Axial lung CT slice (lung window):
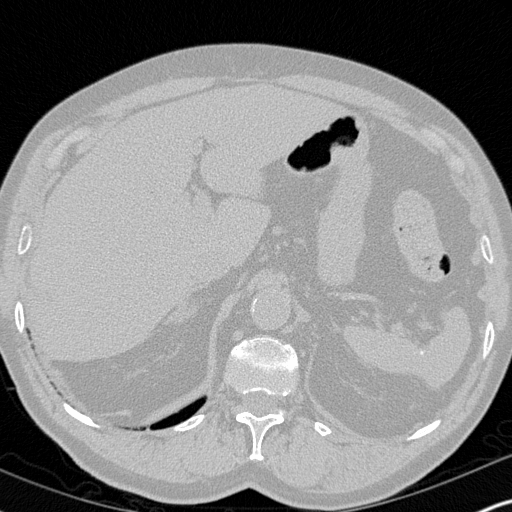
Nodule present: no